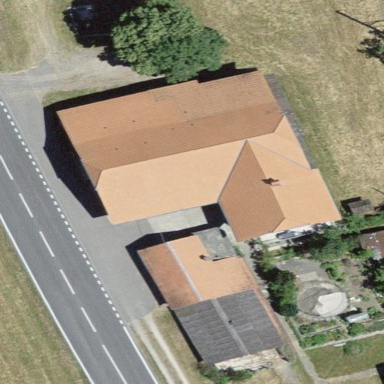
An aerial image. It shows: Farm building.